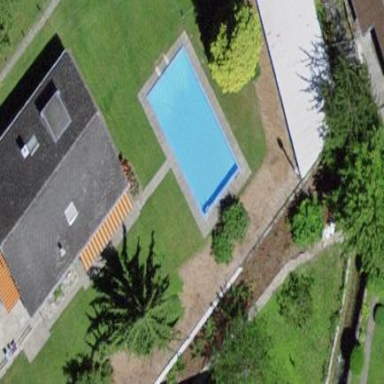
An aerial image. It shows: Swimming pool located in leisure land.